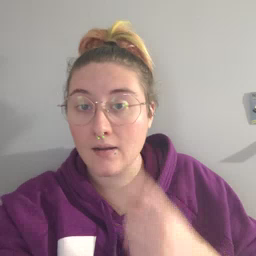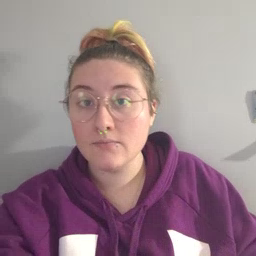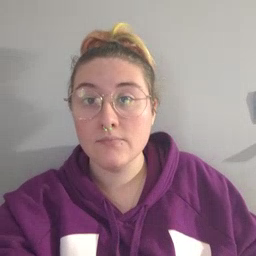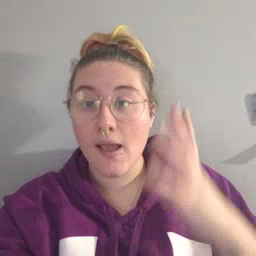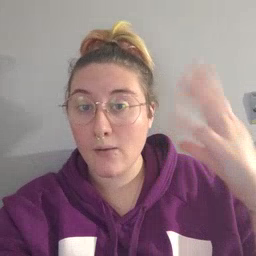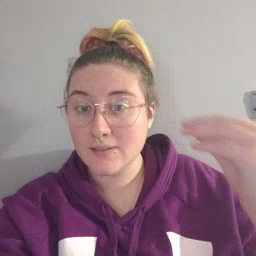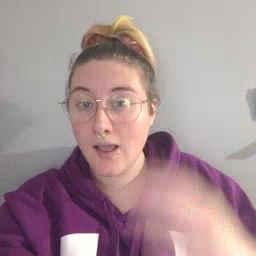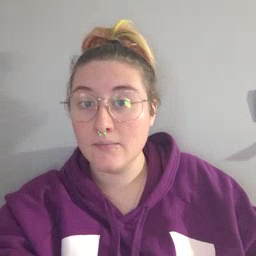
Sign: outside